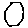
Label: hexagon